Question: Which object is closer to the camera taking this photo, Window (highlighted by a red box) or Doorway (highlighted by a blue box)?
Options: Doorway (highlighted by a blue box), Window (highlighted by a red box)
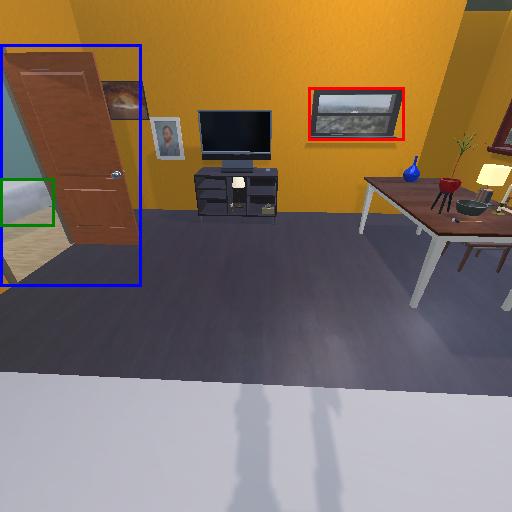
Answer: Doorway (highlighted by a blue box)